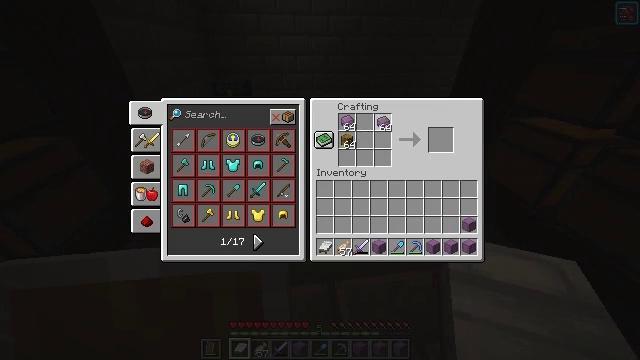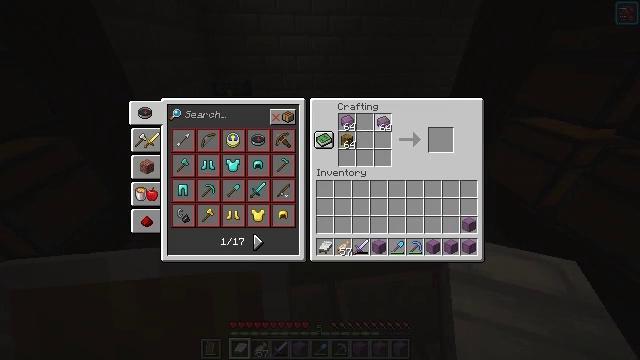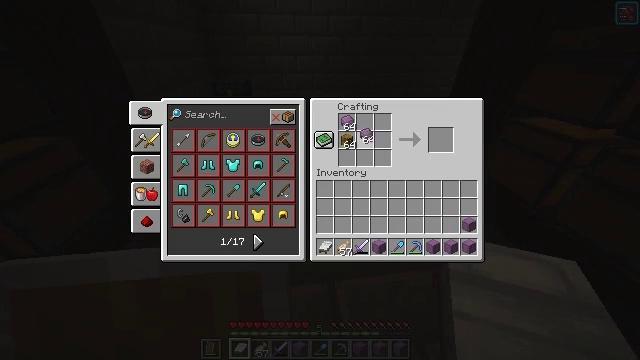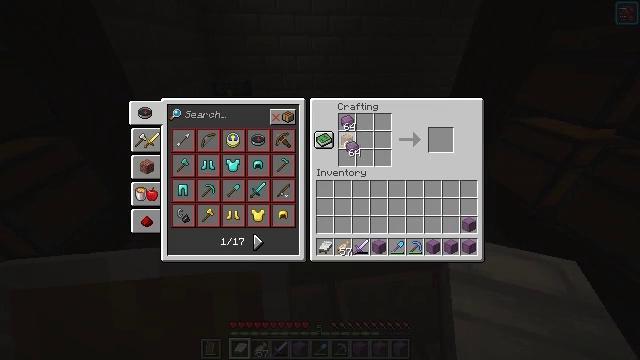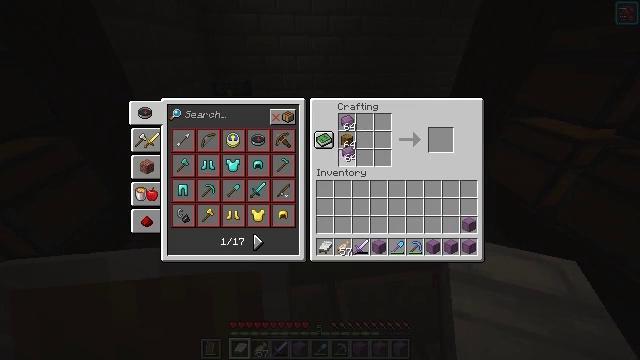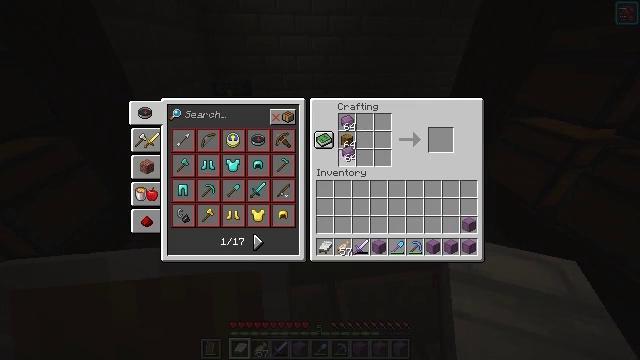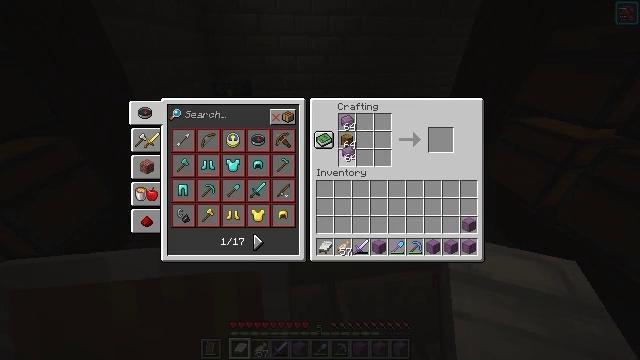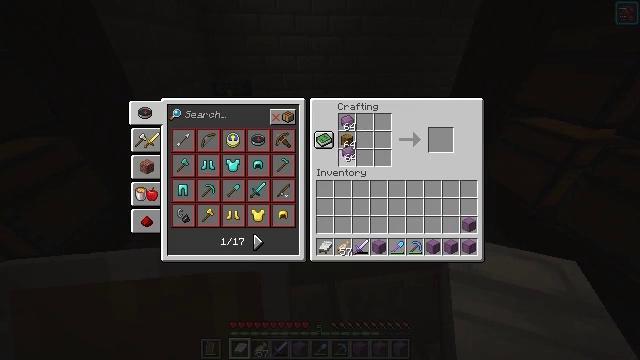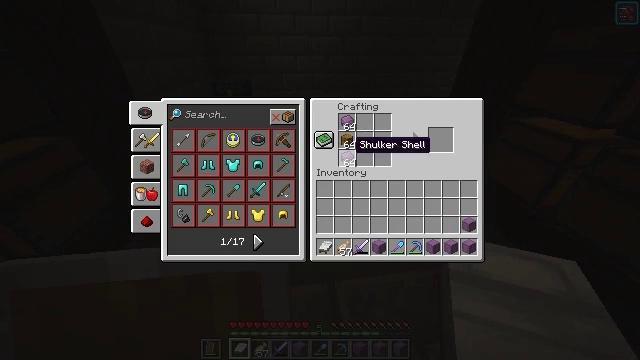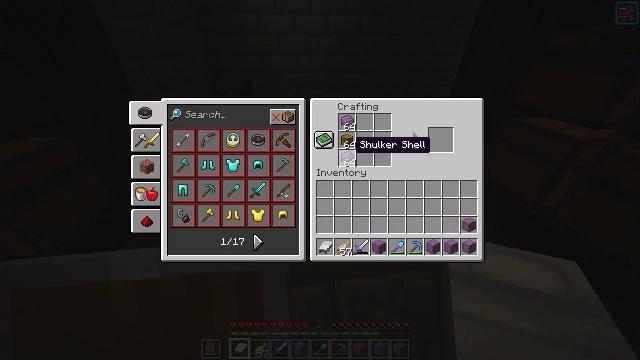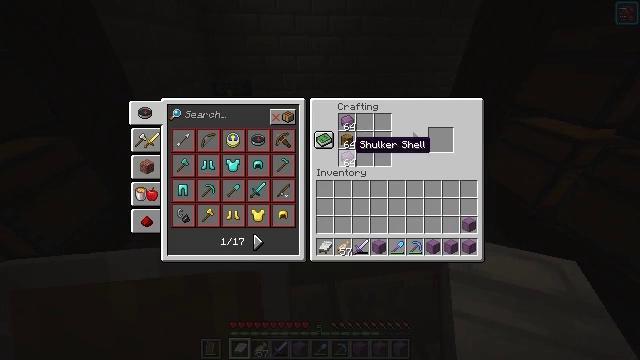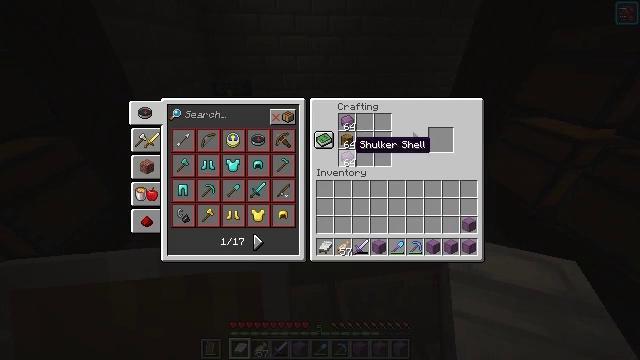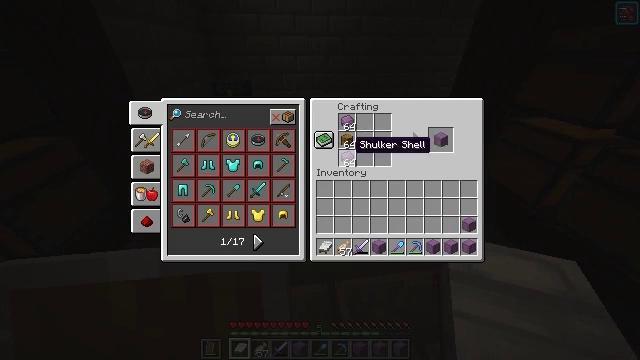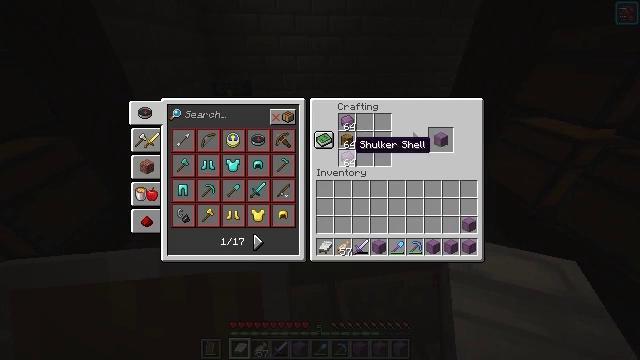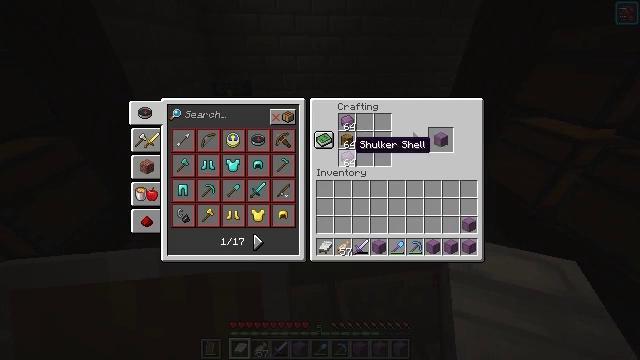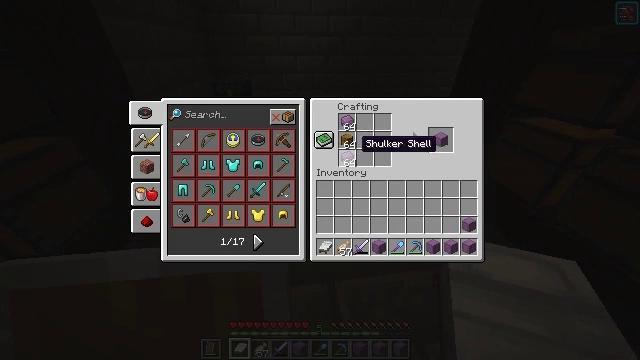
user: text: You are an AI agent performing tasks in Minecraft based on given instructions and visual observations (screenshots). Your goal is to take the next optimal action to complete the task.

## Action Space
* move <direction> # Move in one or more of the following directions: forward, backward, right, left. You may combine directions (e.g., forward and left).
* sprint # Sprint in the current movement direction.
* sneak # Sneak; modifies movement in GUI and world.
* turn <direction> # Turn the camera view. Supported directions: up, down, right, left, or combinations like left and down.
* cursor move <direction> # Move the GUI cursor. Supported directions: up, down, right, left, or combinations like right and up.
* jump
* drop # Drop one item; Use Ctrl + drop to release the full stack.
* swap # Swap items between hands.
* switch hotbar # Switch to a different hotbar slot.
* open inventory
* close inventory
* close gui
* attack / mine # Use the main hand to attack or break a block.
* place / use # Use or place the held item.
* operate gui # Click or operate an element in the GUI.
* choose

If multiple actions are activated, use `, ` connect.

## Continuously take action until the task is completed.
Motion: motion action
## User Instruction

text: Crafting a shulker box will help with your storage needs.
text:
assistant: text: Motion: operate gui
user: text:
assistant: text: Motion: cursor move left and down
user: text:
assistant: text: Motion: cursor move left and down
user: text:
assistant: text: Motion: no_op
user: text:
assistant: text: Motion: no_op
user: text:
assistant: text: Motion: operate gui
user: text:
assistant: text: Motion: operate gui
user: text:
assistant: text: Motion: no_op
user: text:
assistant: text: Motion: no_op
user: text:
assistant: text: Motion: no_op
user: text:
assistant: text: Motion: no_op
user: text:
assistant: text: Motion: no_op
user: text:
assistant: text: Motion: no_op
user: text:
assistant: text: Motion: no_op
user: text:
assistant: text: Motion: no_op
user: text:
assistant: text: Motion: sneak, cursor move right and up
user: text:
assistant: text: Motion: sneak, cursor move right and up
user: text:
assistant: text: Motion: sneak
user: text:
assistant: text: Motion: sneak
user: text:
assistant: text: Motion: sneak
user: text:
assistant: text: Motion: sneak, cursor move left
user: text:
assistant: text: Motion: sneak
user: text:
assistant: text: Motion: sneak, choose
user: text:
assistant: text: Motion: sneak, choose
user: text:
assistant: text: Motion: sneak, choose
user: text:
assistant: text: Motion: sneak
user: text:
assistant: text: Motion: sneak
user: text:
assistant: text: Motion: sneak